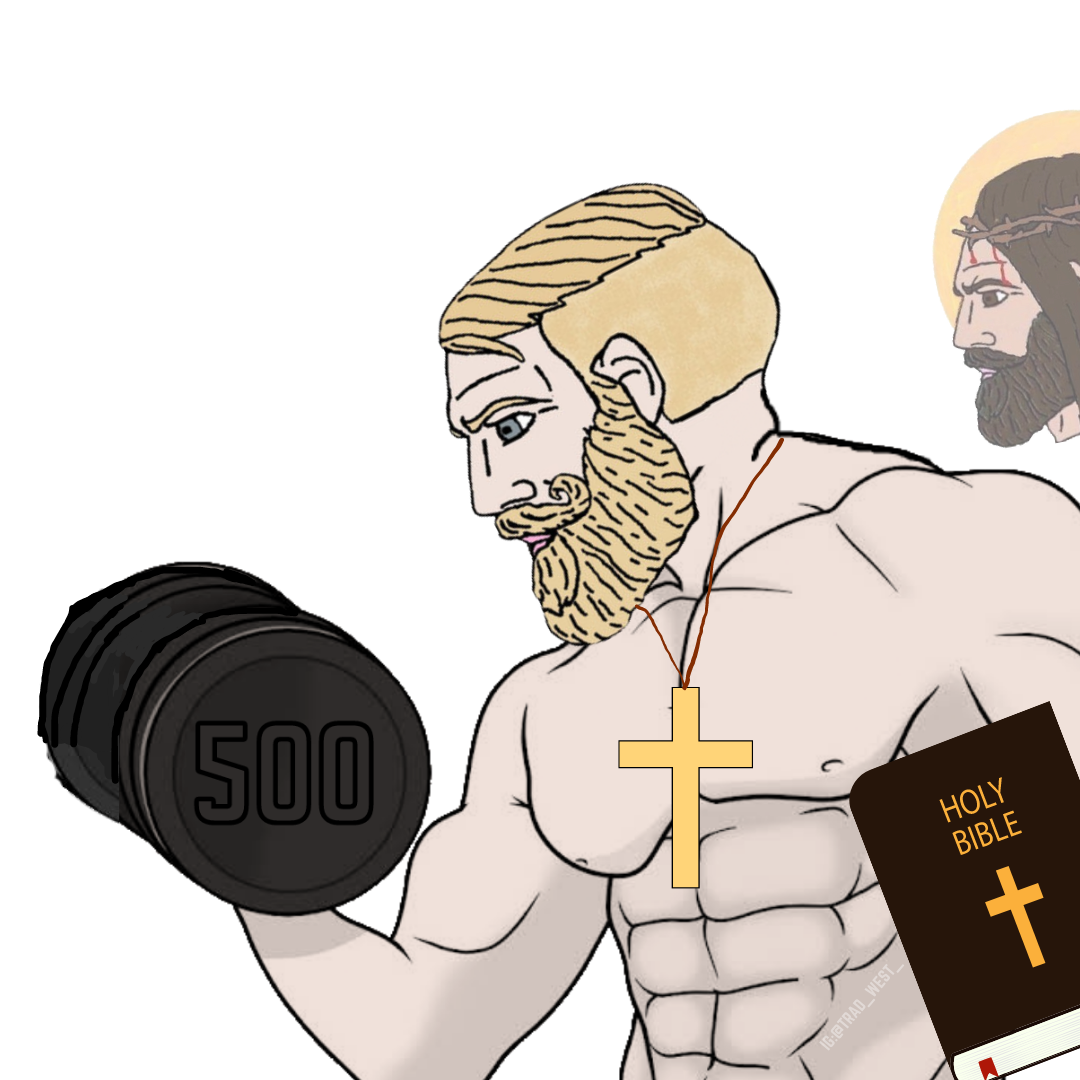
Label: 4_Yes_Chad